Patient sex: M
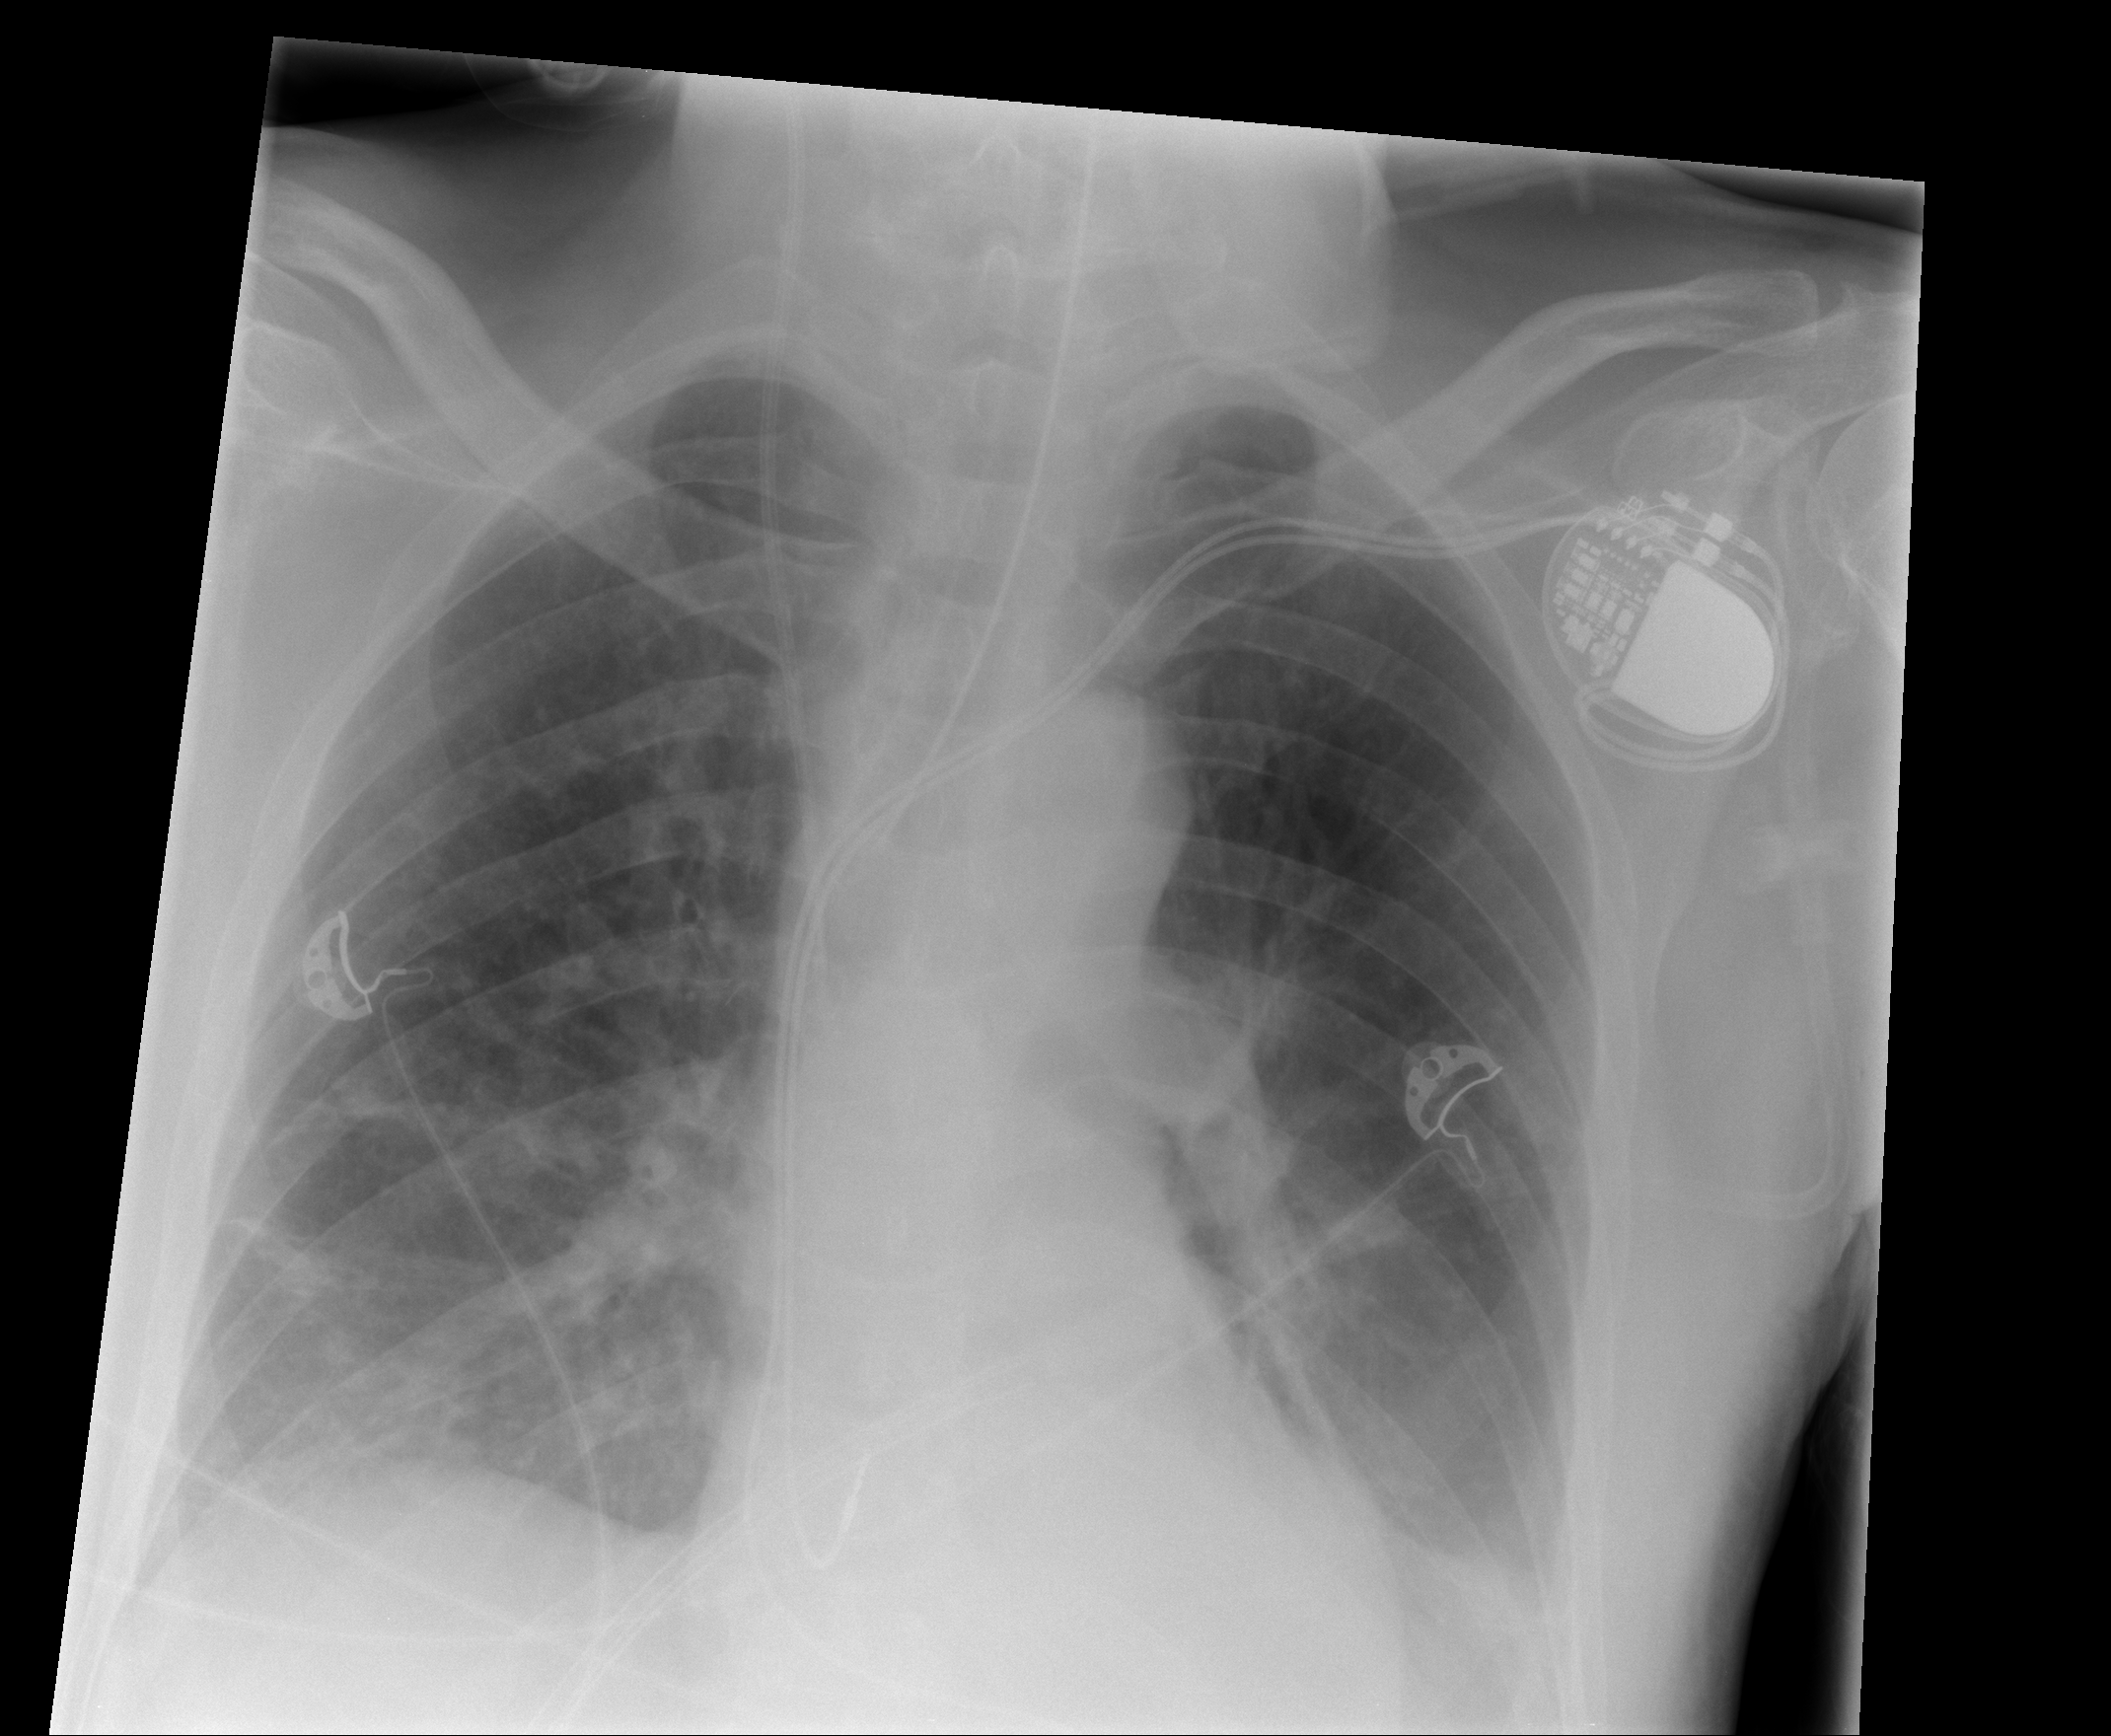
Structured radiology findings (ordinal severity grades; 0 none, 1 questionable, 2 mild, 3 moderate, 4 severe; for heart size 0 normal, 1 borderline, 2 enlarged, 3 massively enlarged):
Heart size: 0
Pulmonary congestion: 0
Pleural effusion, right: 0
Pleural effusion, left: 0
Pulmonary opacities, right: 2
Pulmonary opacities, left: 0
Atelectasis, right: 2
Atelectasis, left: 1